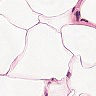
Metastatic tissue present: no